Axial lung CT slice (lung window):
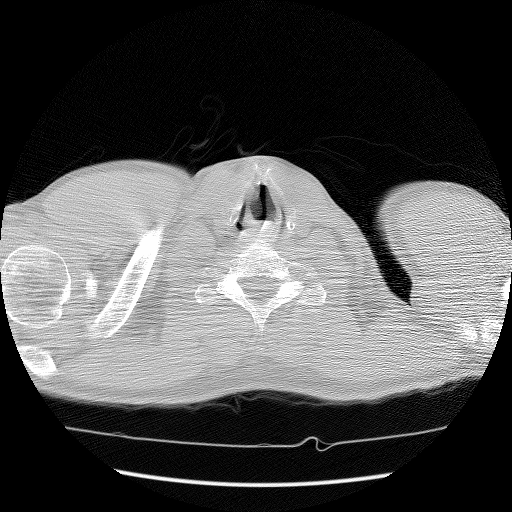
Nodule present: no